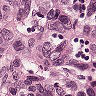
Metastatic tissue present: yes